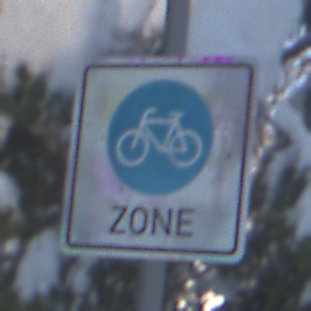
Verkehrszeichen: BeginnFahrradzone
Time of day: MorningAfternoon
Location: Outdoor (Nature)
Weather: Clear
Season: Winter
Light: Natural